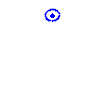
Particle: pion